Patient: sex M, age 52
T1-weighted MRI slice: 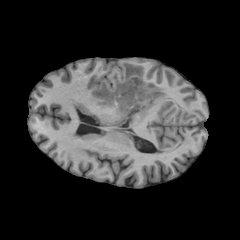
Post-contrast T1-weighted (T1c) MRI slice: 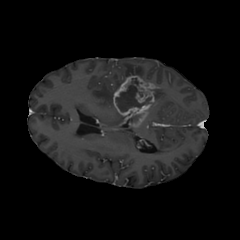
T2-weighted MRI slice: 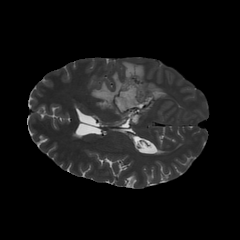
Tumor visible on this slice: yes
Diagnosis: Glioblastoma, IDH-wildtype
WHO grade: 4